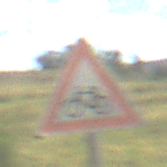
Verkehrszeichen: RadverkehrRechts
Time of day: Midday
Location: Outdoor (Nature)
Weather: PartlyCloudy
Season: Autumn
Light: Natural